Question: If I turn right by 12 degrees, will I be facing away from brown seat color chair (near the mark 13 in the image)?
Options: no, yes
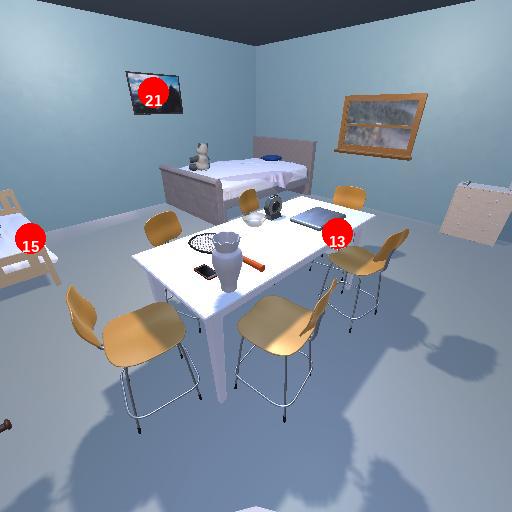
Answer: no